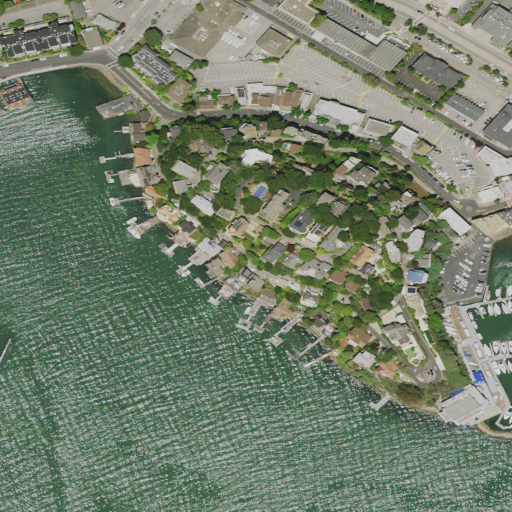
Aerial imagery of cape in California named Corinthian Island containing open water, medium intensity development, high intensity development, low intensity development, open development, and barren land